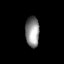
Tissue: lung
Cell type: Myeloid cells
Senescence score: 0.6158
Nuclear area (px): 416
Mean DAPI intensity: 139.892